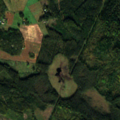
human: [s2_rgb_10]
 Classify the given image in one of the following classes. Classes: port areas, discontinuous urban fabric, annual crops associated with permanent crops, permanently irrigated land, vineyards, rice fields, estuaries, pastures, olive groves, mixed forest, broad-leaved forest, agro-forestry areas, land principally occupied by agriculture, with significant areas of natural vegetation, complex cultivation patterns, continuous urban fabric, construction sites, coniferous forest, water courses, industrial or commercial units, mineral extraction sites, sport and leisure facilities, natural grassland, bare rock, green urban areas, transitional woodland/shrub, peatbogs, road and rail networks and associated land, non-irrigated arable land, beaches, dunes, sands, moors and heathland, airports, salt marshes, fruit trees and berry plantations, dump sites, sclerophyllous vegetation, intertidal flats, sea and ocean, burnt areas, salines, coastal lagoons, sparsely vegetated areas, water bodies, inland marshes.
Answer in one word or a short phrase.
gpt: non-irrigated arable land, coniferous forest, mixed forest